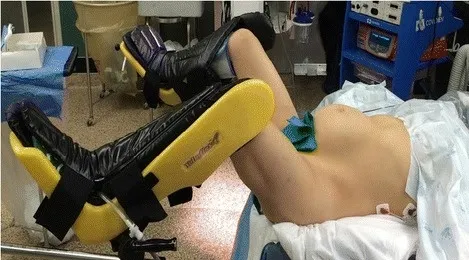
Demonstration of lithotomy position technique applied at the authors' institution.
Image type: medical_photograph (skin_photograph)